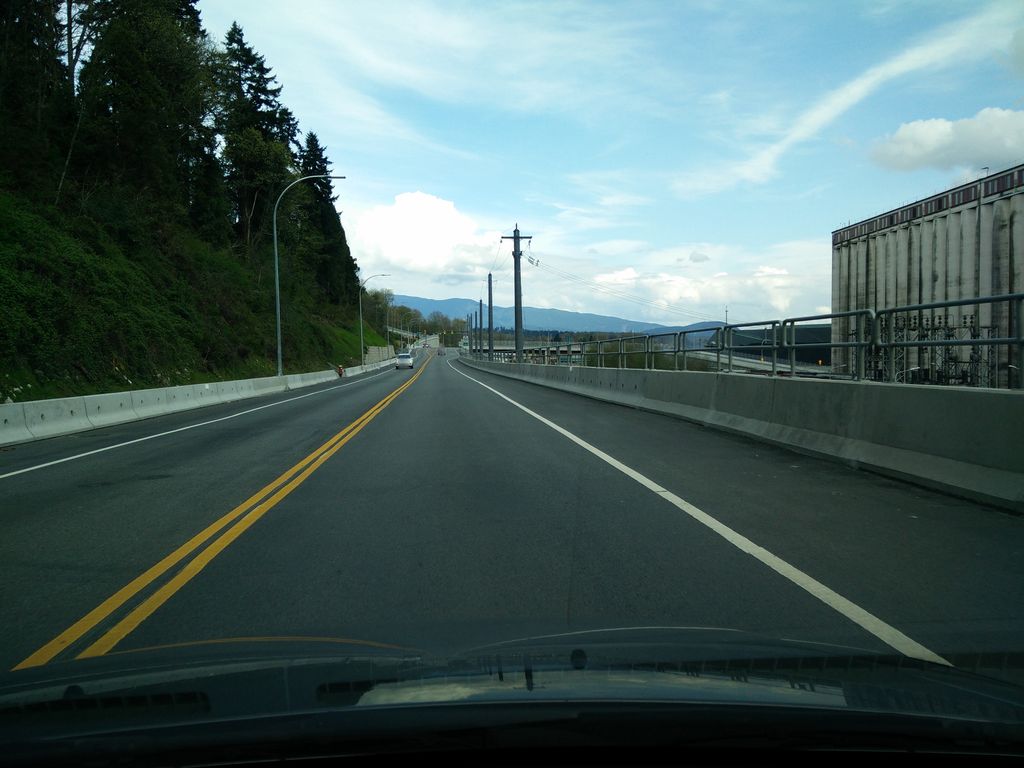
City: vancouver